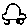
Label: car